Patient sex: F
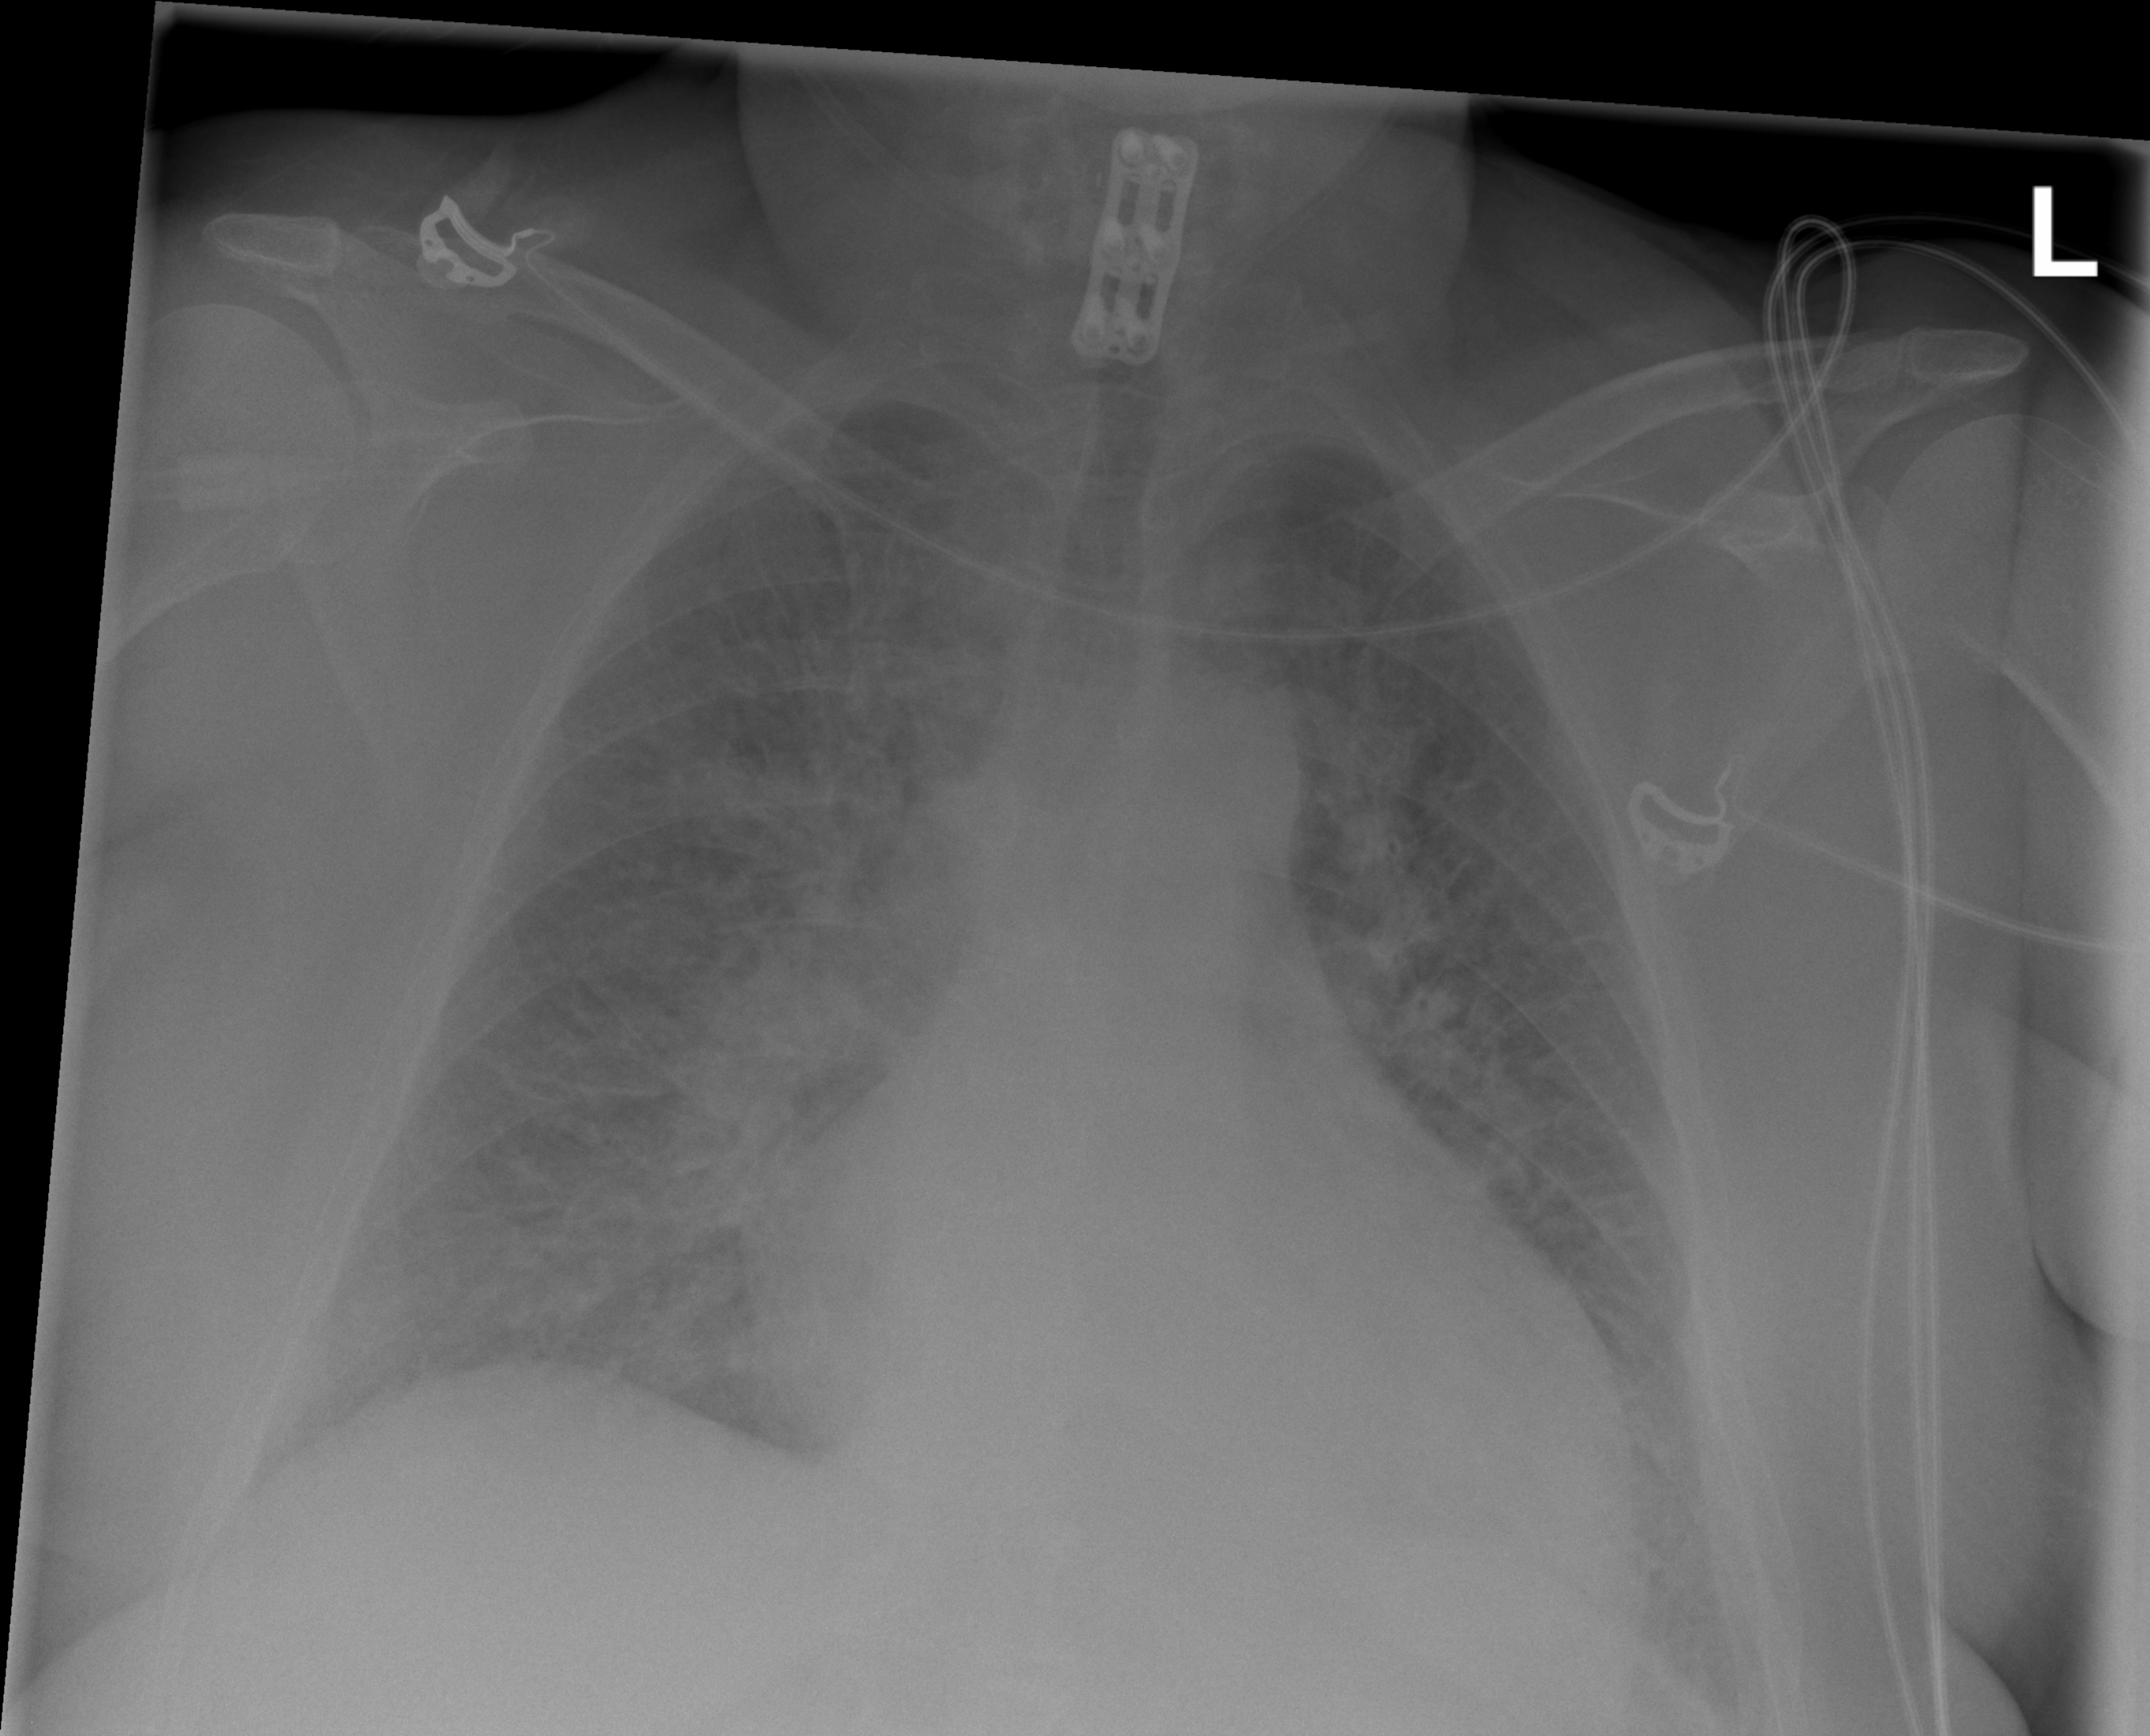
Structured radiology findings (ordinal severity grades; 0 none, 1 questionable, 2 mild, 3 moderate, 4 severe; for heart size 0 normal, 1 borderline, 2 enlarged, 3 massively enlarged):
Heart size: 1
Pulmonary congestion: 4
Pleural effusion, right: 2
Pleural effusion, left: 2
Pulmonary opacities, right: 1
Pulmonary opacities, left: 1
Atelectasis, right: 2
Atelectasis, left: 2